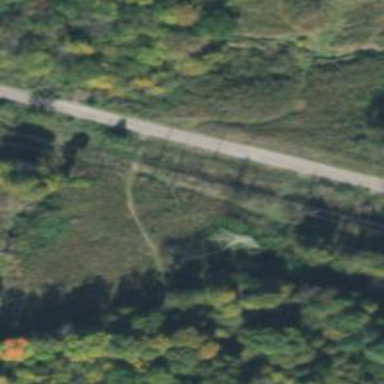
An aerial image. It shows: Lattice structure tower used for power distribution.